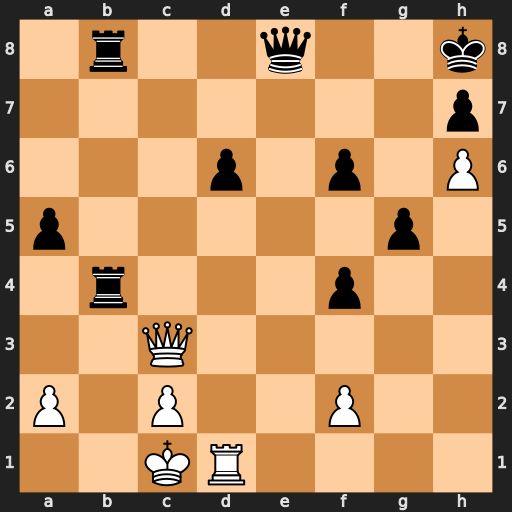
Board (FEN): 1r2q2k/7p/3p1p1P/p5p1/1r3p2/2Q5/P1P2P2/2KR4
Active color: w
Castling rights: -
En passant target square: -
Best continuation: Qxf6+ Kg8 Qg7#